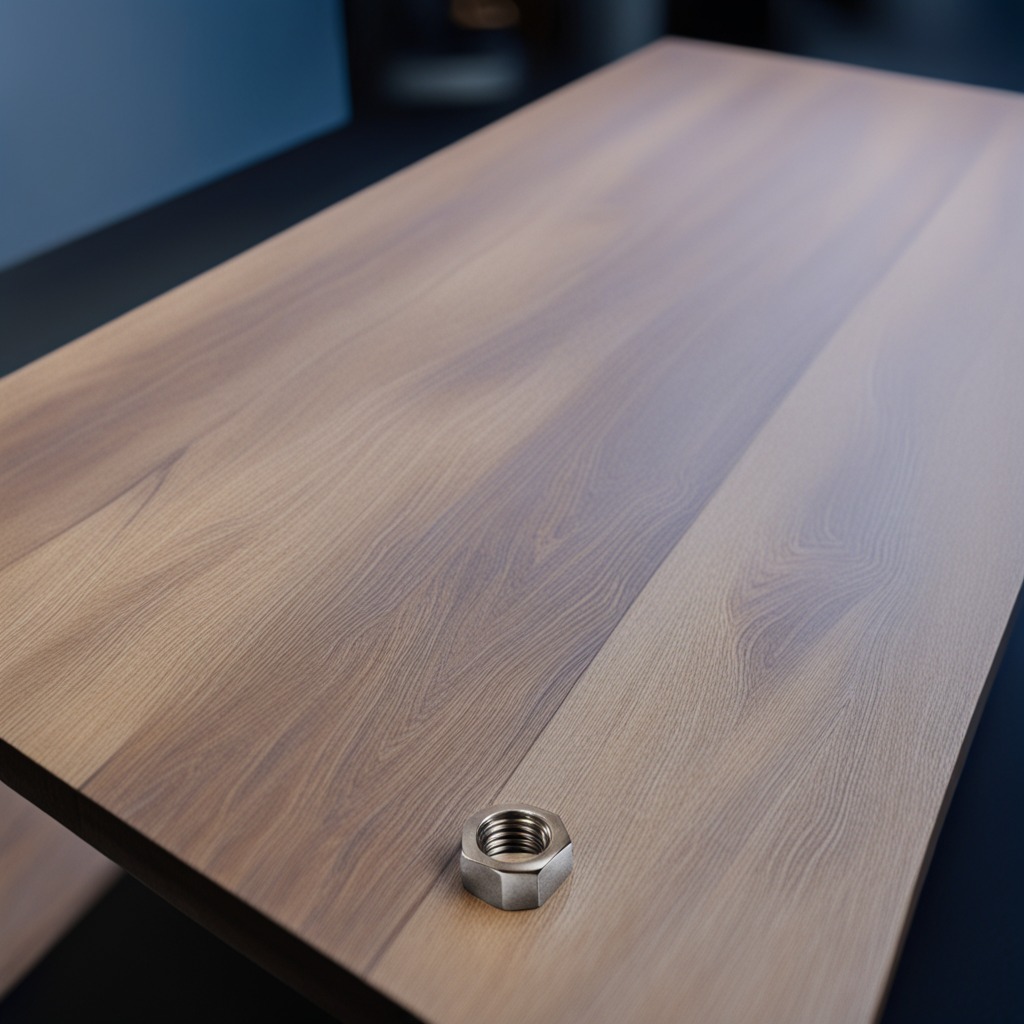
A metal nut is lying on a table with burn marks.